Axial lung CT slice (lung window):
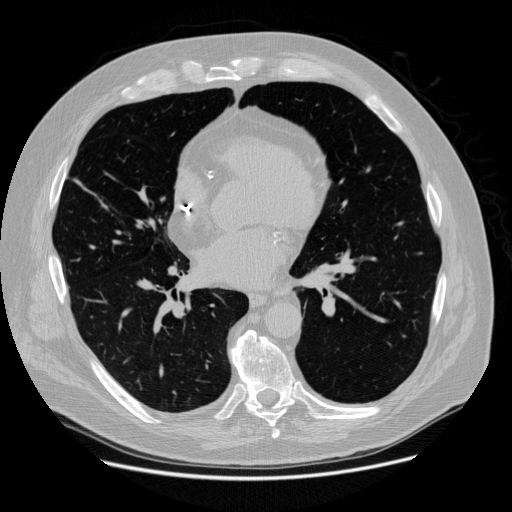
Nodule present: no